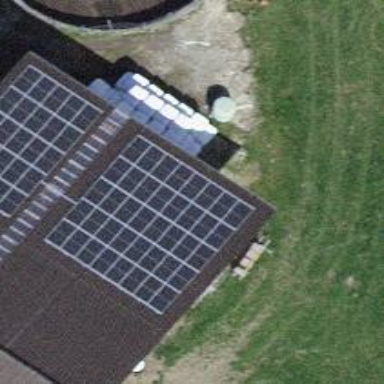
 consisting of solar photovoltaic panels."